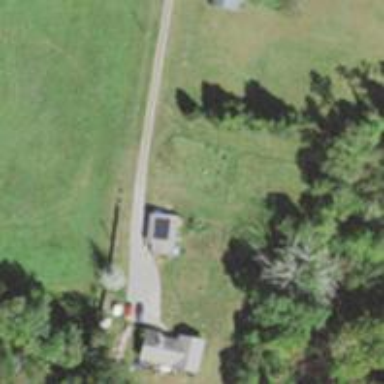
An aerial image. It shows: Residential driveway designated as service road.